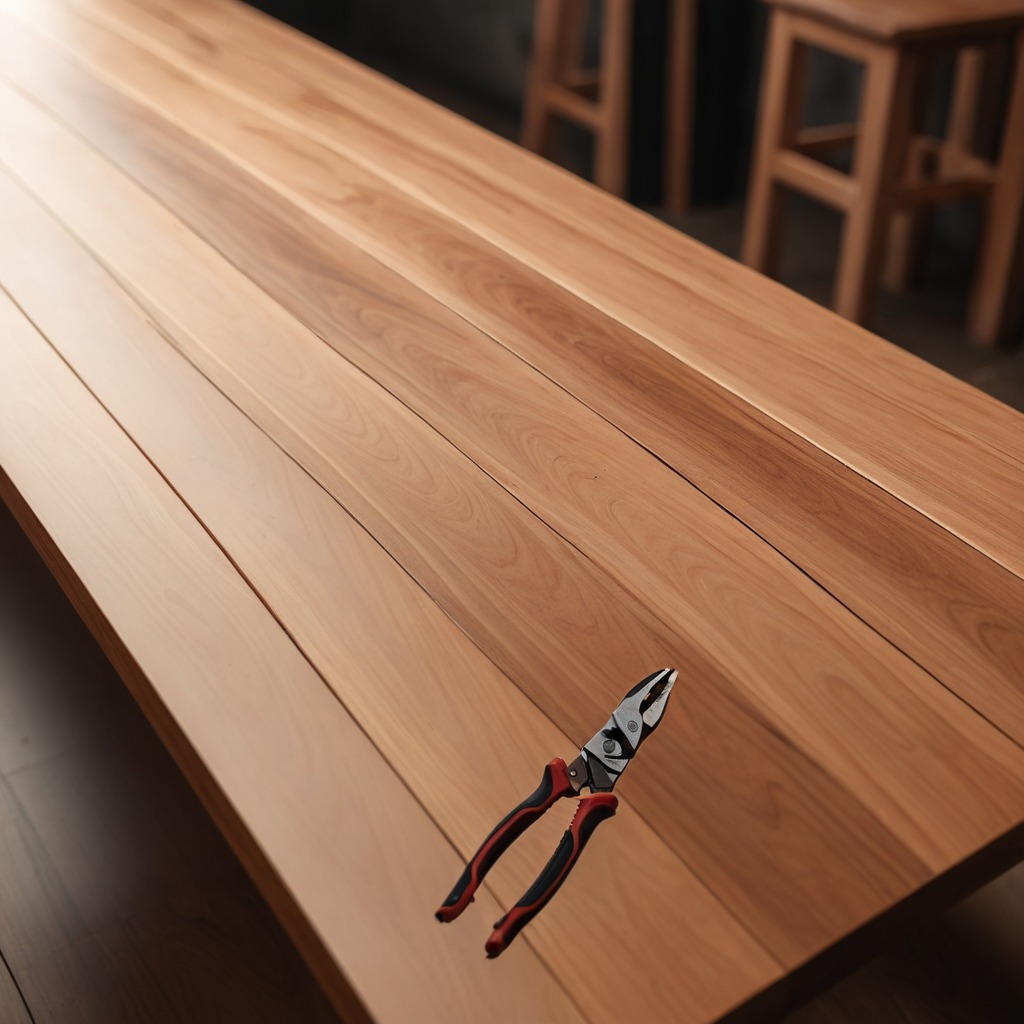
A plier is lying on the wooden table in a carpentry studio.